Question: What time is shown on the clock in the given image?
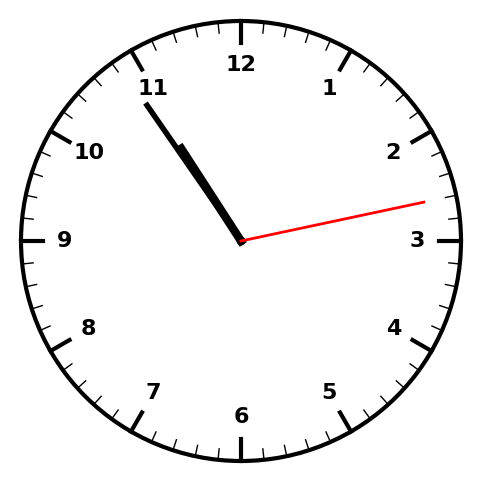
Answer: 10:54:13